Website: ulta-beauty
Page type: account-selection
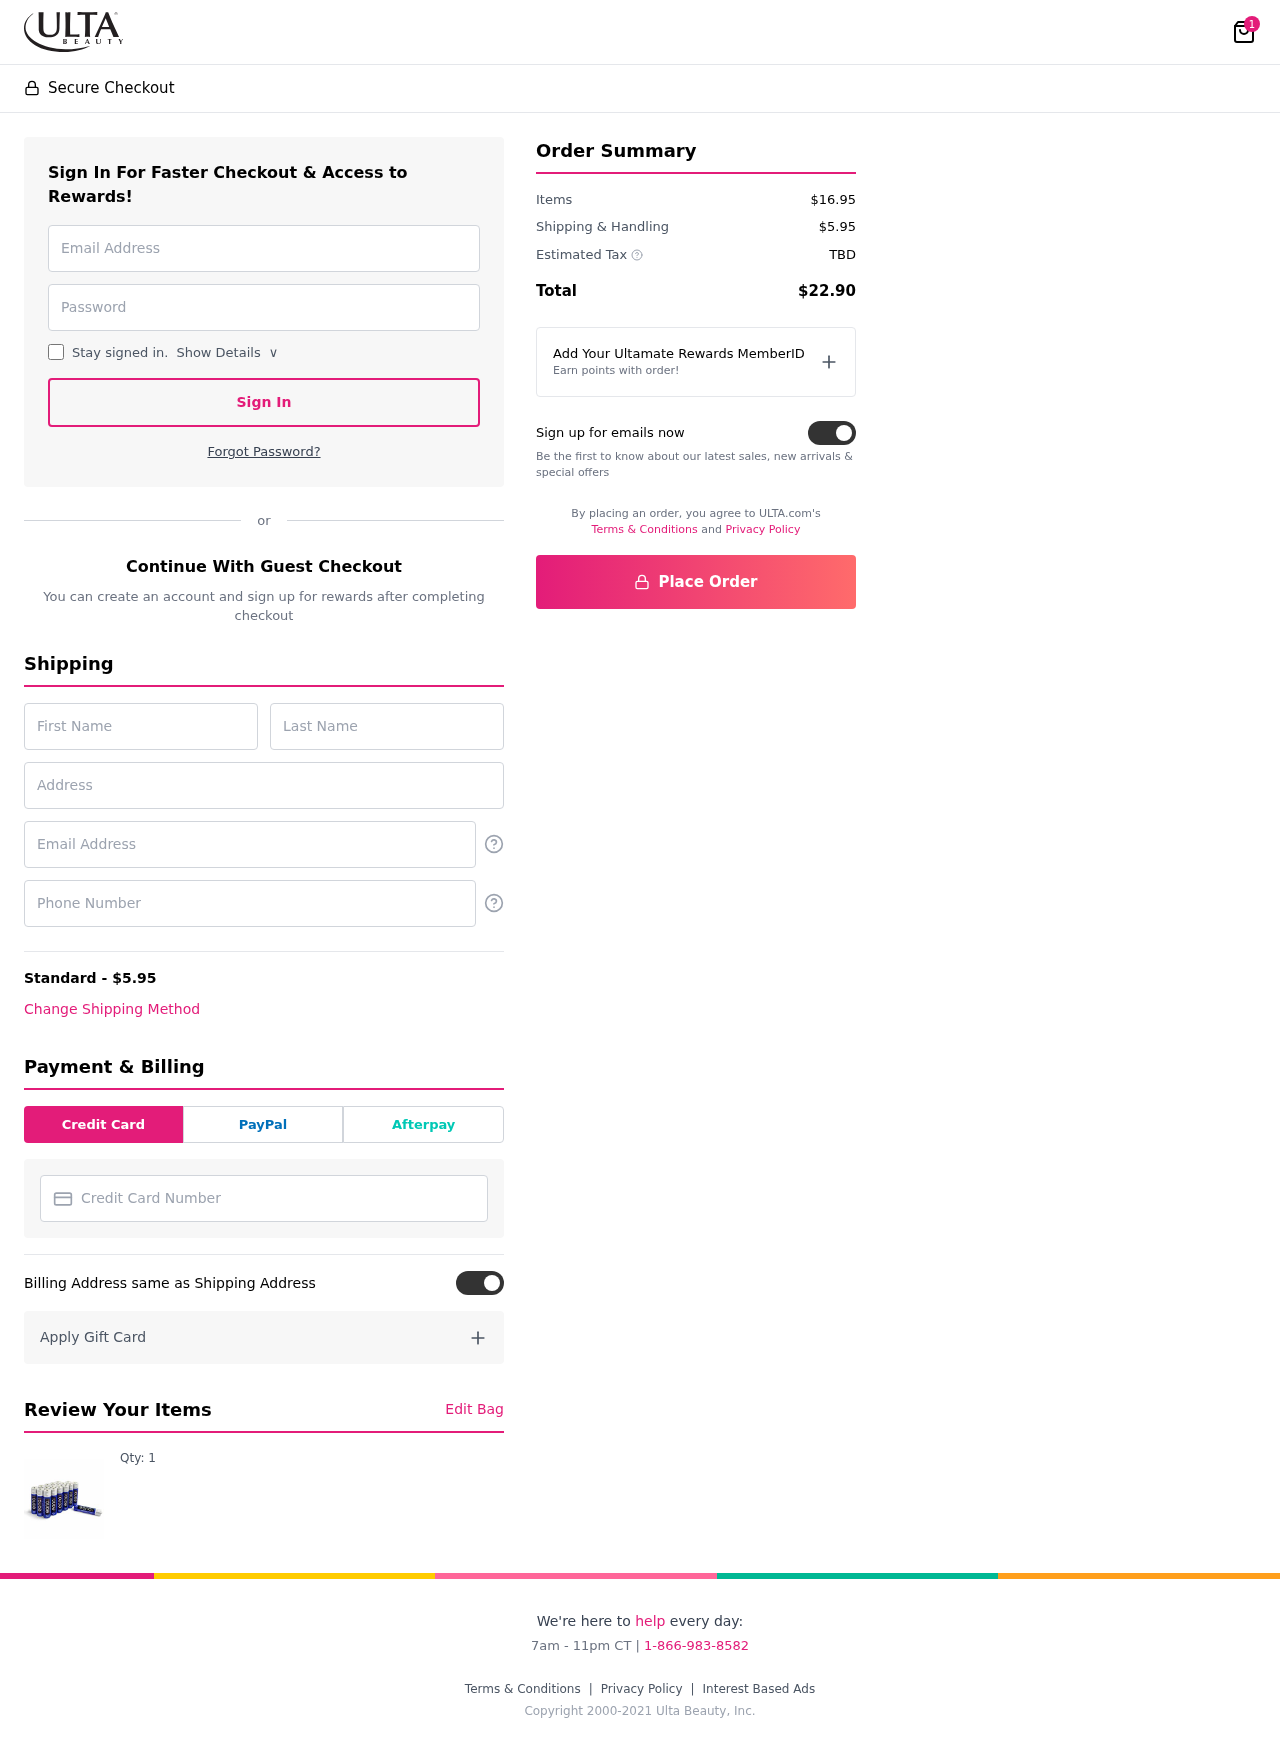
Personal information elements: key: PII_CARD_NUMBER
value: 4487 1257 0474 0686
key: PII_EMAIL
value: sydney.robbins@hotmail.com
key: PII_EMAIL2
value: sydney.robbins@hotmail.com
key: PII_FIRSTNAME
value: Sydney
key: PII_LASTNAME
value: Robbins
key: PII_PHONE
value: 8808737381
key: PII_STREET
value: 469 Andrea Causeway Apt. 483
Product elements: key: PRODUCT1_QUANTITY
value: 1
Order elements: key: ORDER_NUM_ITEMS
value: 1
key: ORDER_SHIPPING_COST
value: $5.95
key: ORDER_SUBTOTAL
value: $16.95
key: ORDER_TAX
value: TBD
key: ORDER_TOTAL
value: $22.90